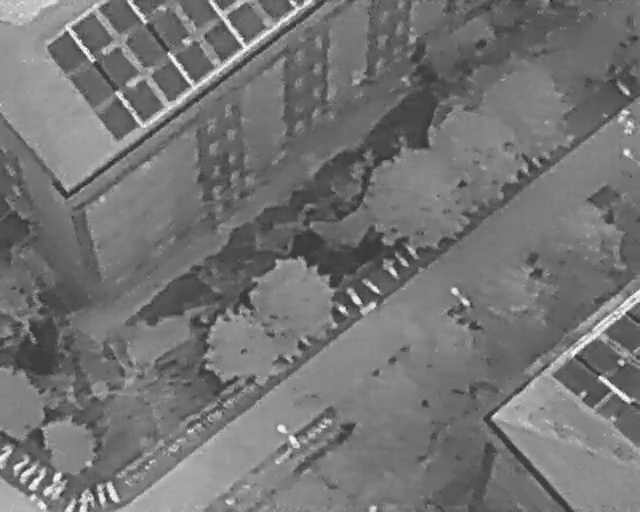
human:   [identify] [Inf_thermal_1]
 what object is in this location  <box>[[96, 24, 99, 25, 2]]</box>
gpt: <ref>1 small person at the top right</ref>

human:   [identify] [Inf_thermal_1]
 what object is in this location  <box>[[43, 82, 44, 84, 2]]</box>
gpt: <ref>1 small person at the bottom</ref>